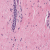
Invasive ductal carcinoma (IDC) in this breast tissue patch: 0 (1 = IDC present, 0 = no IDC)